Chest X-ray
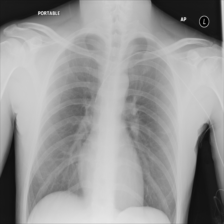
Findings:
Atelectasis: negative
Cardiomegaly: negative
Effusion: negative
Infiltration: negative
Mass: negative
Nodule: negative
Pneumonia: negative
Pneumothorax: negative
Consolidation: negative
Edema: negative
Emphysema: negative
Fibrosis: negative
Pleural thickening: negative
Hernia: negative